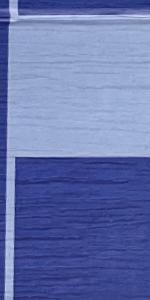
Label: Empty